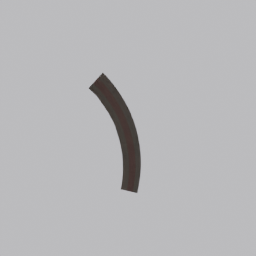
Label: architecture